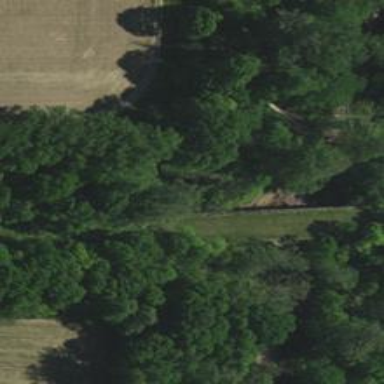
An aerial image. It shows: Abandoned railway bridge.